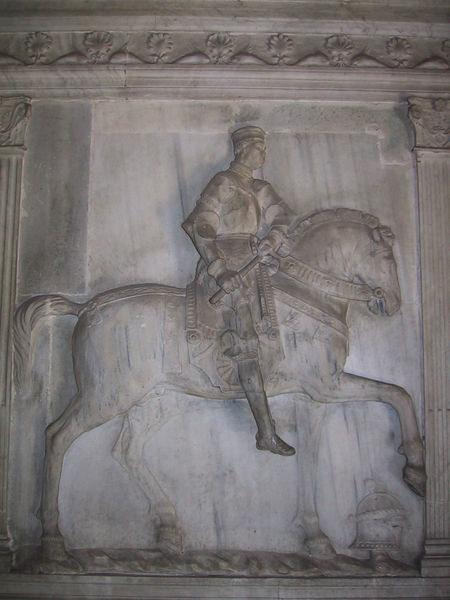
Titel: Reitergrabmal des Antonio Rido (Inschrift nennt Papst Eugen IV.)
Standort: Rom, S. Maria Nuova (EU - I - Latium)
Schlagwörter: mann, grau, hut, marmor, profil, säule, säulen, weiss, ornament, mütze, wand, stein, decke, pferd, reiter, skulptur, huf, hufe, sattel, schwanz, schweif, zaumzeug, zügel, relief, waffe, helm, stiefel, fürst, kapitell, fries, axt, ross, halfter, wandbild, zepter